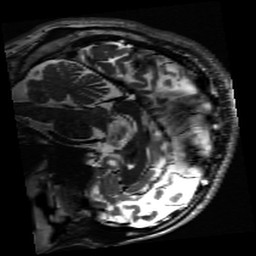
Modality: inplaneT2
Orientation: sagittal